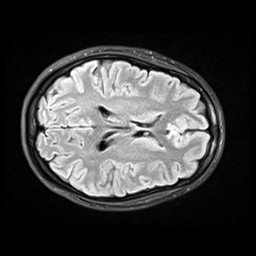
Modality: FLAIR
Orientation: axial
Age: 34
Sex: female
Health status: healthy
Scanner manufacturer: siemens
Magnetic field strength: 3 T
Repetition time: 9 s
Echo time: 0.088 s